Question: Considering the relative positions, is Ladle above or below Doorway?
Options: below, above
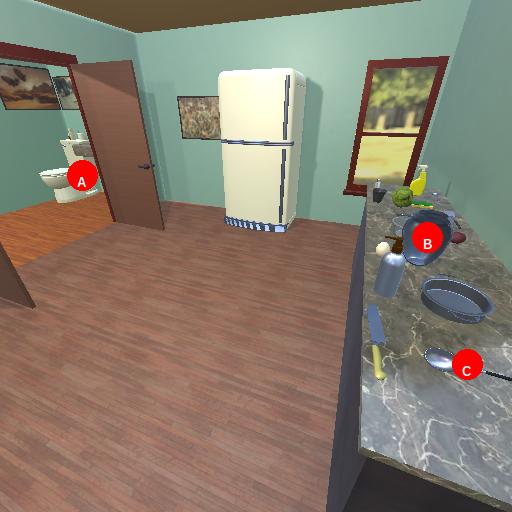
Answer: below